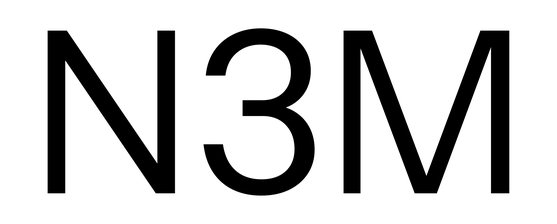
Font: InstrumentSans_Regular